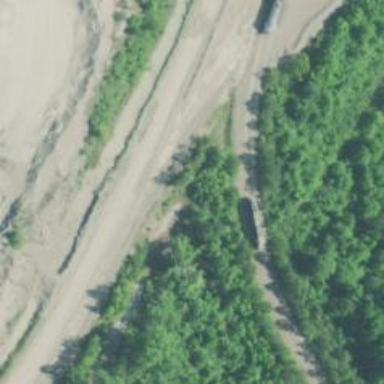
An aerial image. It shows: Railway spur service for aggregate transportation.